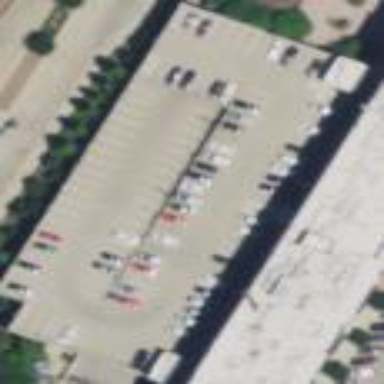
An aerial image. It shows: Multi-storey parking building.